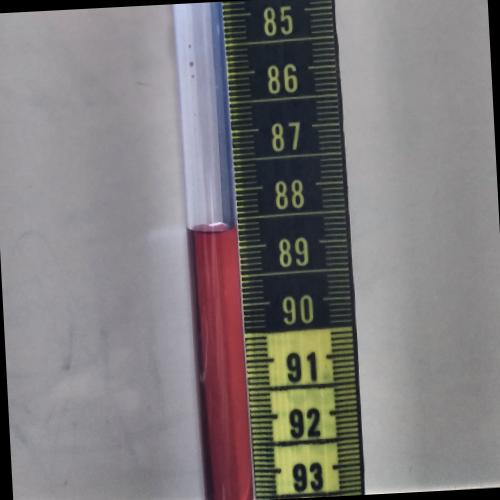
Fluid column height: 88.7 cm